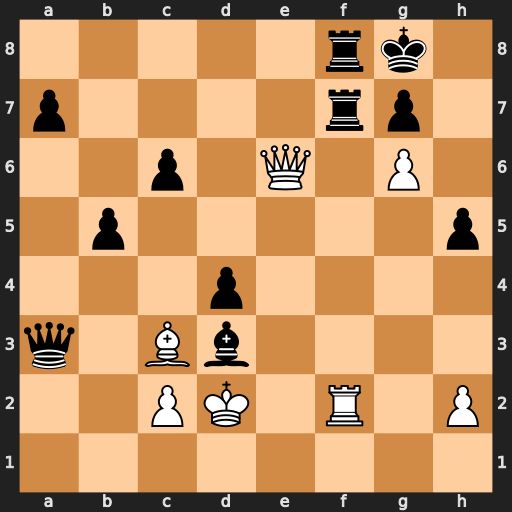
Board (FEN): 5rk1/p4rp1/2p1Q1P1/1p5p/3p4/q1Bb4/2PK1R1P/8
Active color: w
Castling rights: -
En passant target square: -
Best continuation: gxf7+ Kh7 Bxd4 Bg6 Qe5 Qb4+ Kc1